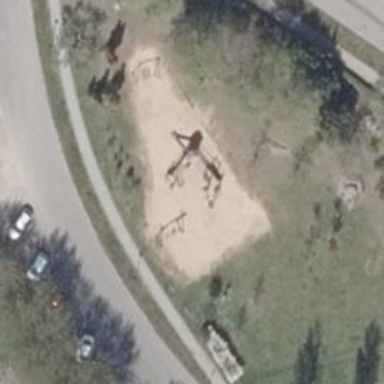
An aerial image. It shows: Playground area for leisure land.